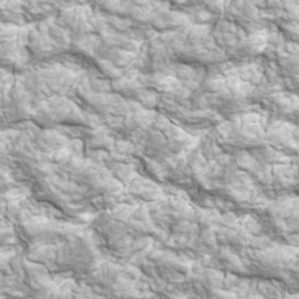
Label: non_frost